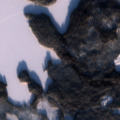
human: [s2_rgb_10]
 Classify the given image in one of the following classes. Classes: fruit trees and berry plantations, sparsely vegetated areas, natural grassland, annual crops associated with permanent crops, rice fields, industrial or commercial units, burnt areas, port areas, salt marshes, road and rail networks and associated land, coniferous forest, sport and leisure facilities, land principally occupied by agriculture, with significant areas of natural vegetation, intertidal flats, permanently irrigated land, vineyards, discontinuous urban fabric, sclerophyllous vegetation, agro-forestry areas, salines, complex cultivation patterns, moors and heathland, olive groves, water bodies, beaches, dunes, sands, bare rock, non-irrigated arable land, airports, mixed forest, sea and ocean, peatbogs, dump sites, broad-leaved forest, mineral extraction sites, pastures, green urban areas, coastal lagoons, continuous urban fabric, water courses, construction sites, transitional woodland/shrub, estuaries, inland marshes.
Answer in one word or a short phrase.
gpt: coniferous forest, mixed forest, transitional woodland/shrub, water bodies